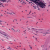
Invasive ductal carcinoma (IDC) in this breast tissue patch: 0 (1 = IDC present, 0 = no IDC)